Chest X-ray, AP view. Patient: 66 years old, sex F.
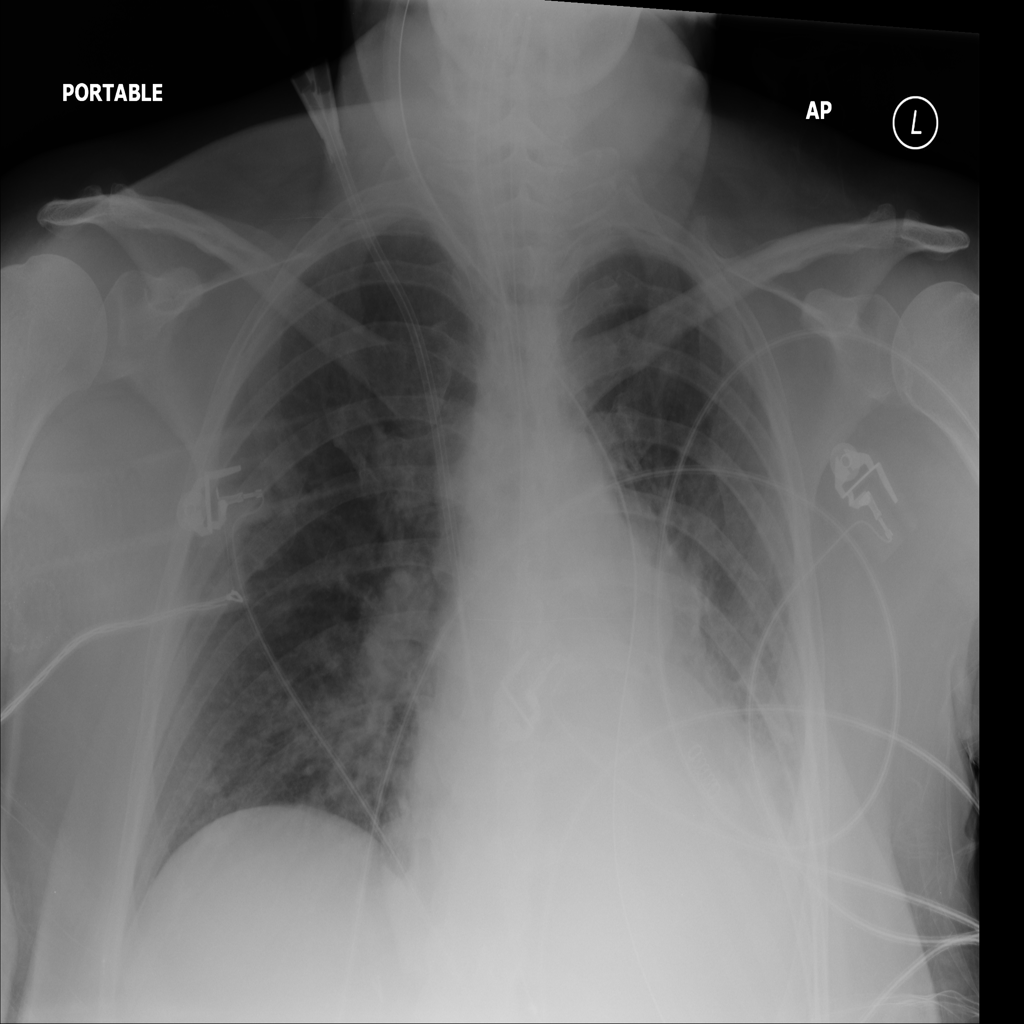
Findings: Consolidation